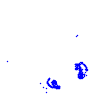
Particle: proton